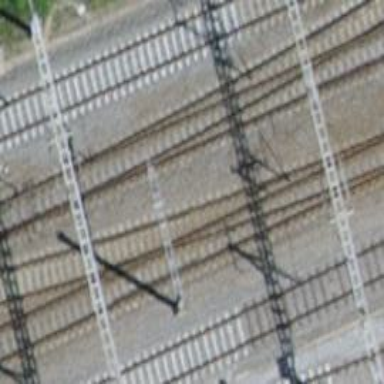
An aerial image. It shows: Railway switch with the turnout on the left side.